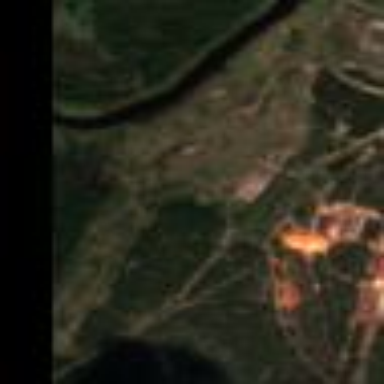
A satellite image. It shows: Industrial area with sawmill.